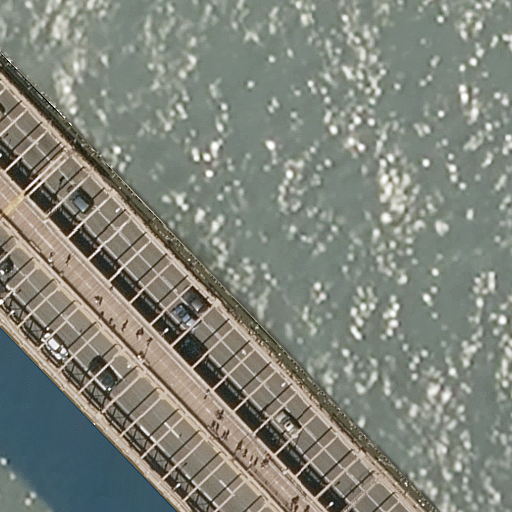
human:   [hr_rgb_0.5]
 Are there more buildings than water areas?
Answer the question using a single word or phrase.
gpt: no

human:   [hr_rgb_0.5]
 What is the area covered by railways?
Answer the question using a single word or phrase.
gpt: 0m2

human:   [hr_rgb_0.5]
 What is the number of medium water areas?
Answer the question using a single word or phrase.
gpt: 0

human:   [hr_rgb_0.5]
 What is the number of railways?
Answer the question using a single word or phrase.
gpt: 0

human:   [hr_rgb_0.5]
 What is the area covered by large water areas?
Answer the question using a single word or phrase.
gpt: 10605m2

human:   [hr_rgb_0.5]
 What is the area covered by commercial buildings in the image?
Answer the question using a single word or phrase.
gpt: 0m2

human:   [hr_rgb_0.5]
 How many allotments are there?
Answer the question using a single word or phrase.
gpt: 0

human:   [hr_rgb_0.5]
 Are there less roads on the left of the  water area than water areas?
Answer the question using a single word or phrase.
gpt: no

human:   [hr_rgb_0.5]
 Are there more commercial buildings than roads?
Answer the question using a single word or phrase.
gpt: no

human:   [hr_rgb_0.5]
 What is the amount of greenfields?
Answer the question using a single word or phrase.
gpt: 0

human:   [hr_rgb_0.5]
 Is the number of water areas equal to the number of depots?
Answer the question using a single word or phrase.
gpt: no

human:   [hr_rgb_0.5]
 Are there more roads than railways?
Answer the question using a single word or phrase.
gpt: yes

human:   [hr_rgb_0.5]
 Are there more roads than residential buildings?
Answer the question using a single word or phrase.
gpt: yes

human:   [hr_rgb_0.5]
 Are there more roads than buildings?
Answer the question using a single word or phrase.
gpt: yes

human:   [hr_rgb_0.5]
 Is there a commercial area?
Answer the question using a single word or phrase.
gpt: no

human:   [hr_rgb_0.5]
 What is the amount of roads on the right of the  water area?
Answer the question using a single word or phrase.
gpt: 0

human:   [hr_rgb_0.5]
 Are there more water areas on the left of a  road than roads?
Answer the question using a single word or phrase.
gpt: no

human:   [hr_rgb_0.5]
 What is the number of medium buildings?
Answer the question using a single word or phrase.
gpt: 0

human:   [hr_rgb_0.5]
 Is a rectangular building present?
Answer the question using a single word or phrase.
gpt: no

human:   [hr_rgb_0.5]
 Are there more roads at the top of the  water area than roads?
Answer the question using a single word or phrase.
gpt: no

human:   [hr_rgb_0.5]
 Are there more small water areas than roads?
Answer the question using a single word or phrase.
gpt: no

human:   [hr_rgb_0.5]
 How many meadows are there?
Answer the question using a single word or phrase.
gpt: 0

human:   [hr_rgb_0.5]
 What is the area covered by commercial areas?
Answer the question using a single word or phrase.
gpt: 0m2

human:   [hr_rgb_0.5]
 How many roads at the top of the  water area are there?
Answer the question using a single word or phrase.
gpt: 0

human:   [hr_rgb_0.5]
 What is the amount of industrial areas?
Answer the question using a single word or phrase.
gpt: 0

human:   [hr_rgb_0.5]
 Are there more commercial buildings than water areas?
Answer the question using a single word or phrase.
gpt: no

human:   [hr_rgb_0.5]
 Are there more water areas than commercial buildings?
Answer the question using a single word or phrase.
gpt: yes

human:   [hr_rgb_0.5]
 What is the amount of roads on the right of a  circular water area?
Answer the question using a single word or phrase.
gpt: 0

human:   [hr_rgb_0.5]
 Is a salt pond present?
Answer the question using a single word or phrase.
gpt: no

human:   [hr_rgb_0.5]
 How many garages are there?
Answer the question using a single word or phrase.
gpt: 0

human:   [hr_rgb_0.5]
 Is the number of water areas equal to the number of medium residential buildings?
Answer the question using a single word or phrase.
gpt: no

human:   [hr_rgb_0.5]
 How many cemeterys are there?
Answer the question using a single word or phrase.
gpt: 0

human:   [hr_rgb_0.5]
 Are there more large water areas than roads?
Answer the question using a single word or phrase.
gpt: no

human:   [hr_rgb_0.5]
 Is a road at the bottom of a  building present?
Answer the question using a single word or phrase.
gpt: no

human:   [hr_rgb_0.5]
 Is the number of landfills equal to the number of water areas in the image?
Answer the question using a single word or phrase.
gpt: no

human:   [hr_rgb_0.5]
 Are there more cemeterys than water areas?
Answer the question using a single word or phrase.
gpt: no